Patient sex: F
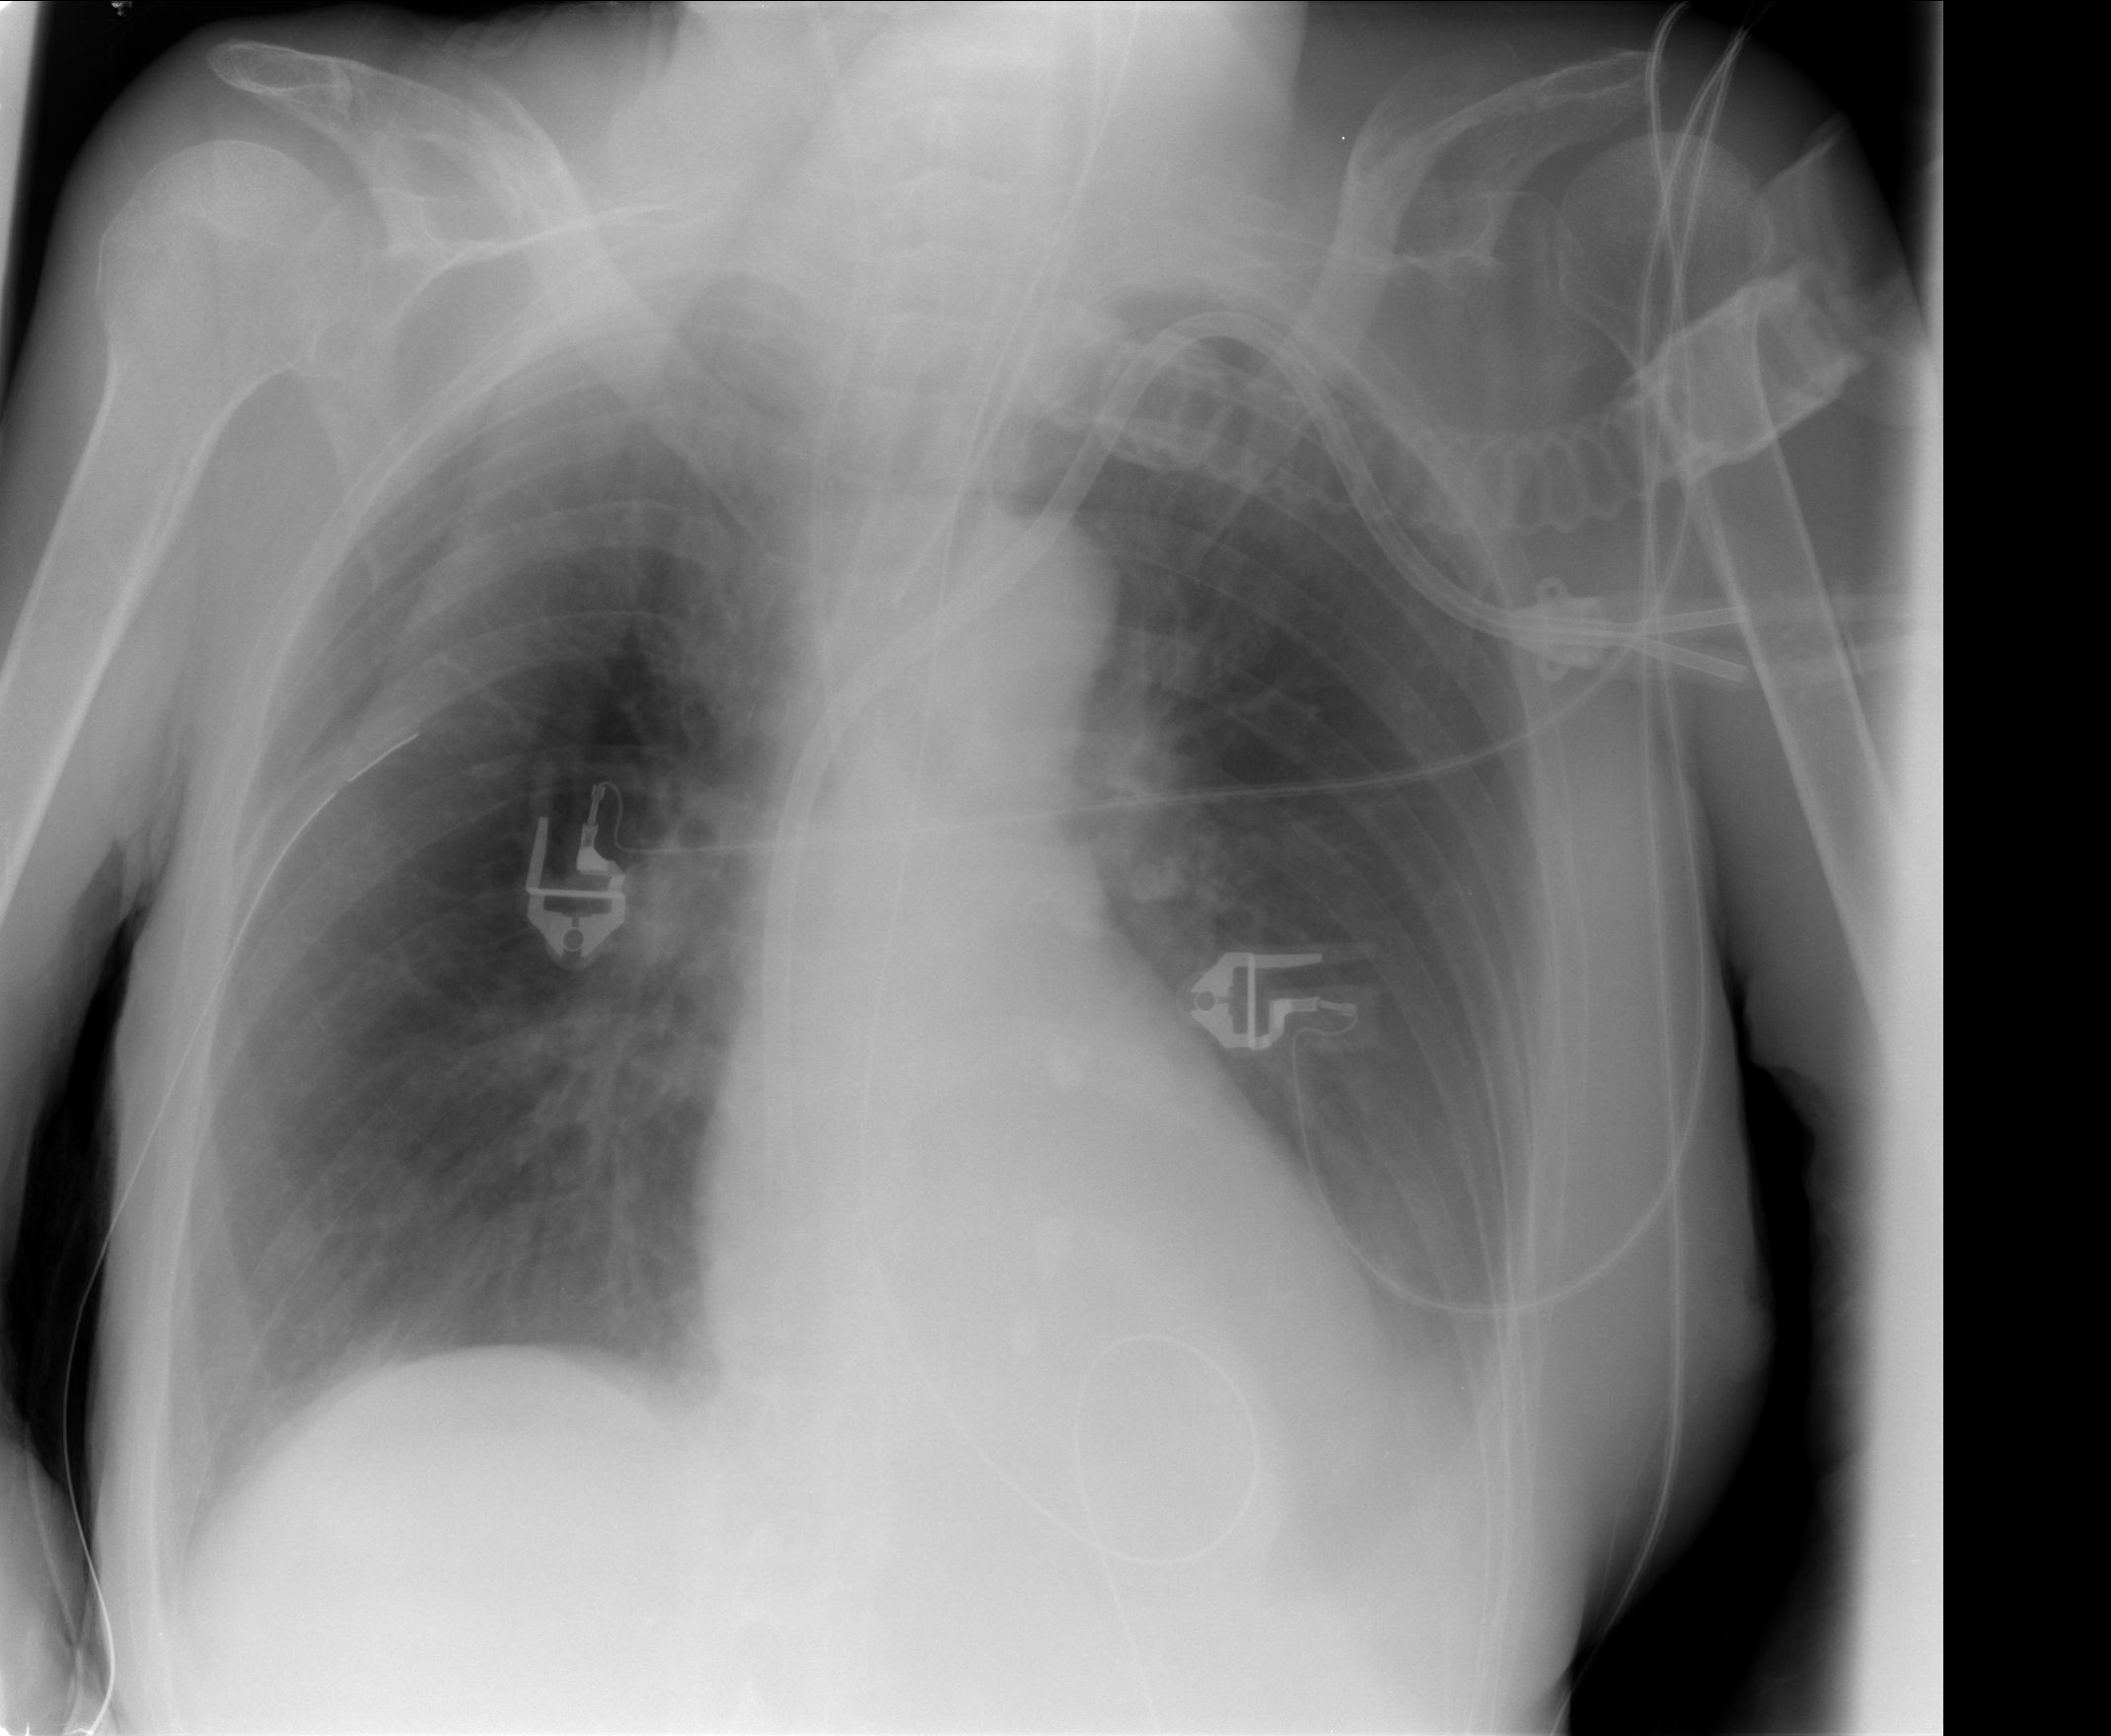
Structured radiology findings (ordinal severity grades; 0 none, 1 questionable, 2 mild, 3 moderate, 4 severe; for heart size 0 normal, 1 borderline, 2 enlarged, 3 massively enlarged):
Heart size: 0
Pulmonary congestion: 0
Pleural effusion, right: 0
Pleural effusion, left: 2
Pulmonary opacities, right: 0
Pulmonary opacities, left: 0
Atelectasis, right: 0
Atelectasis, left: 0